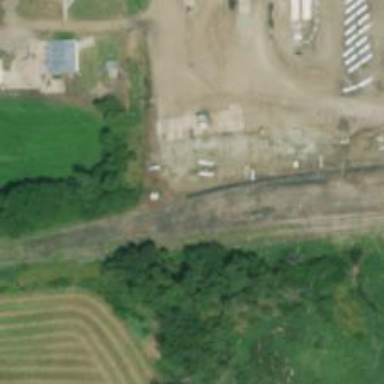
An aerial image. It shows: Disused railway siding.